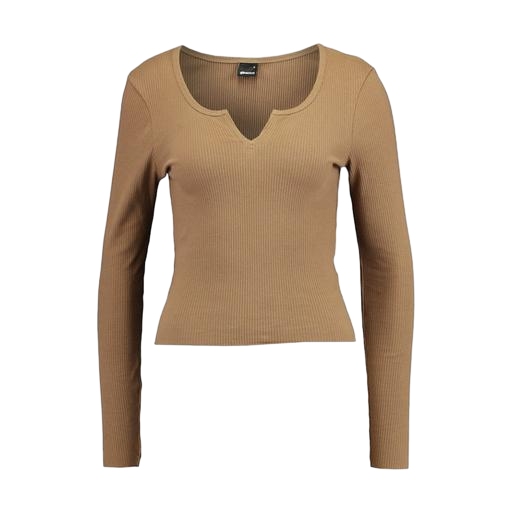
brown women's ribbed long sleeve jersey t-shirt, brown femme long-sleeve top, brown v-neck crop top, white background